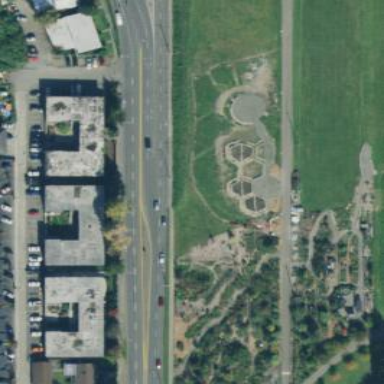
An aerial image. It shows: Community garden providing leisure land.